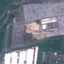
Label: Industrial